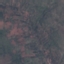
Label: HerbaceousVegetation